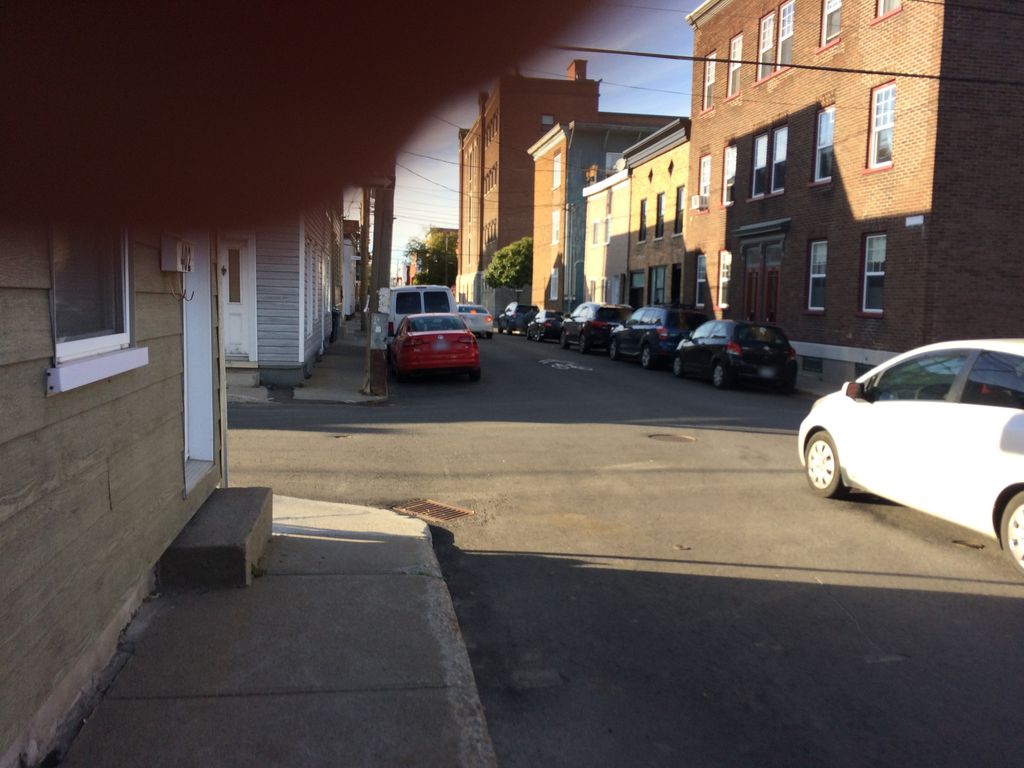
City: quebec_city